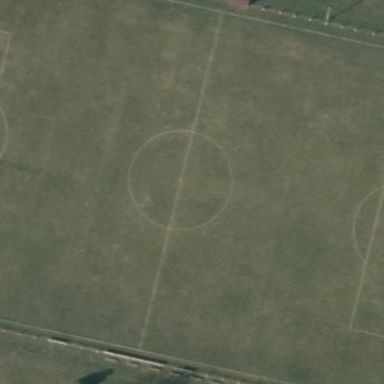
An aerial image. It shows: Soccer pitch designated for leisure and sports activities.